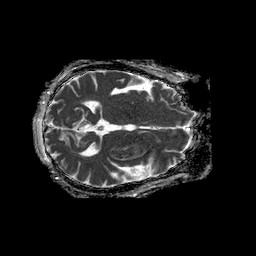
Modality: ADC
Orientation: axial
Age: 87
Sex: female
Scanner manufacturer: philips
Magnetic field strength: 1.5 T
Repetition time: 4.6 s
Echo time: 0.09059 s